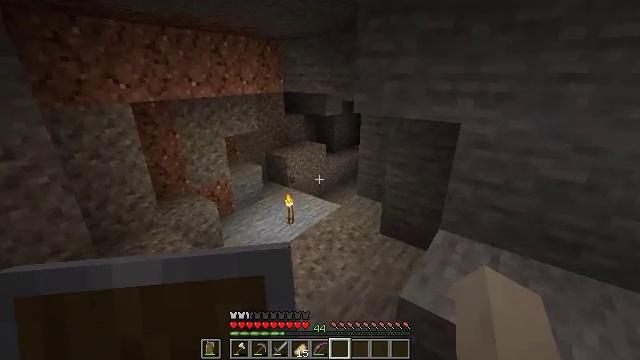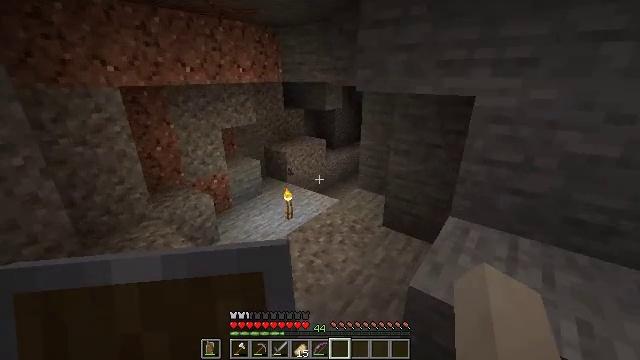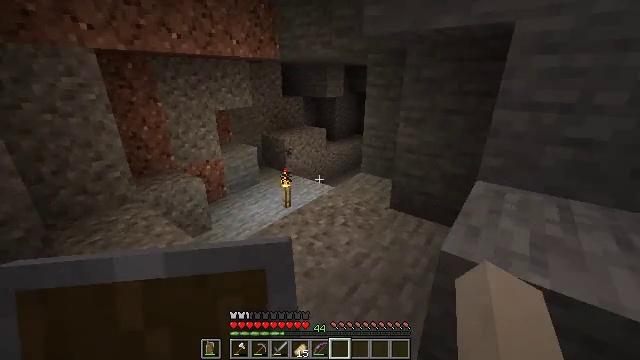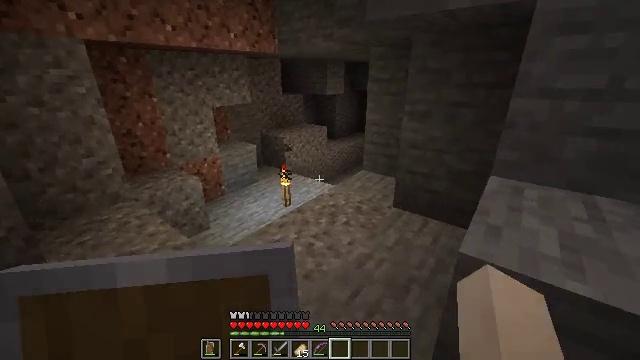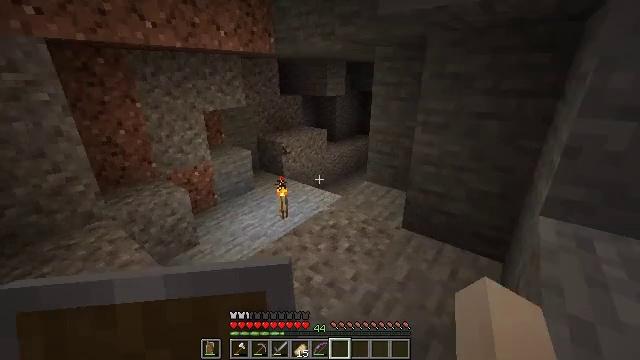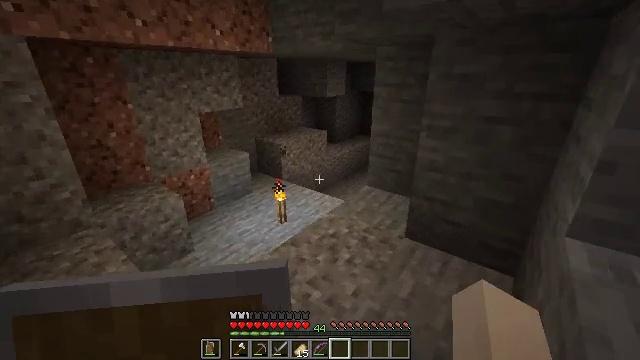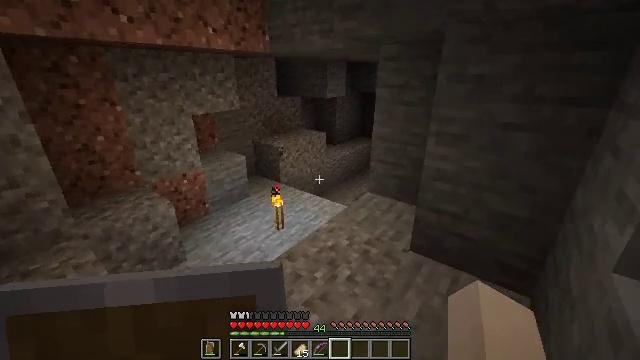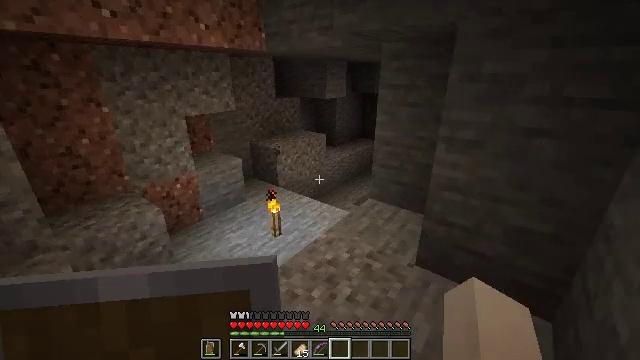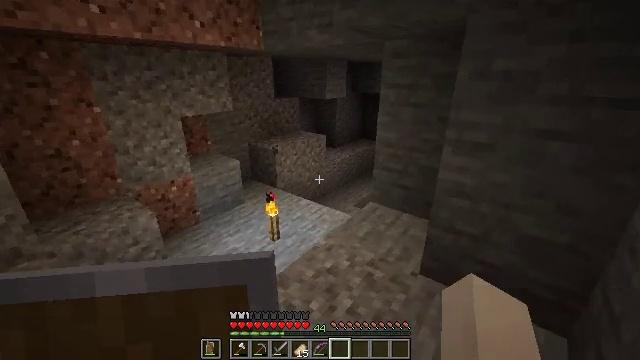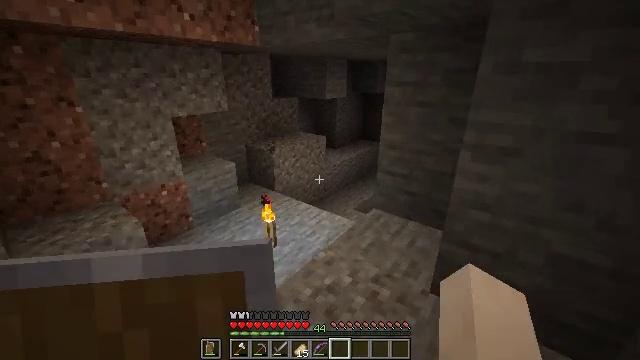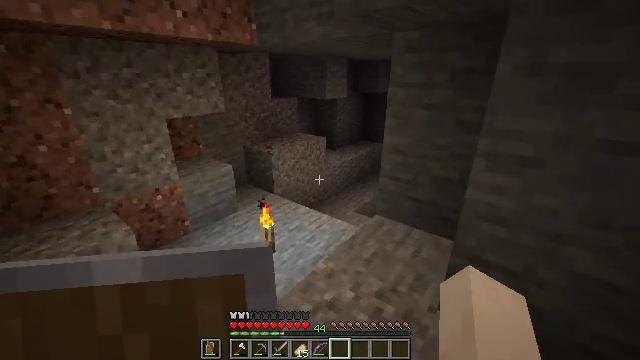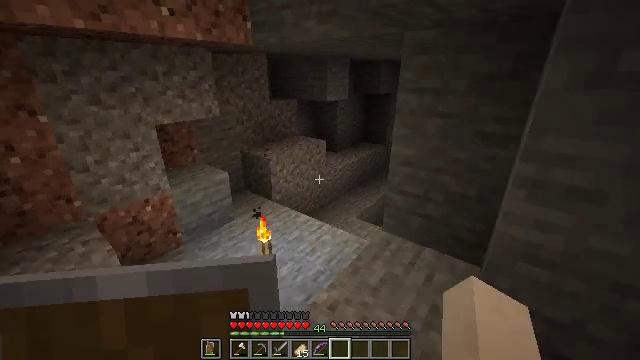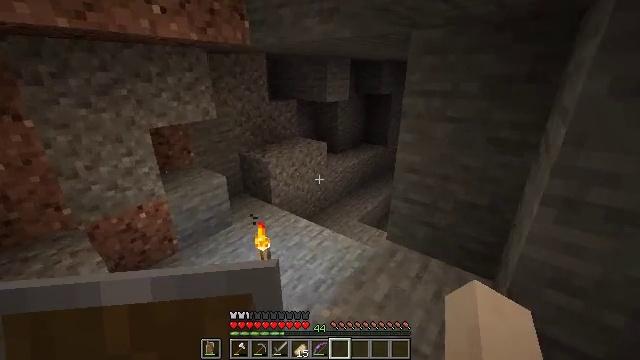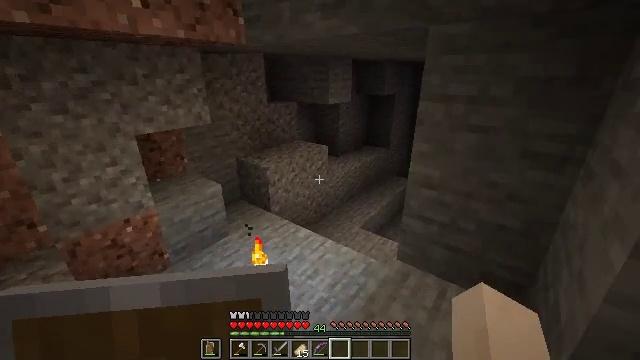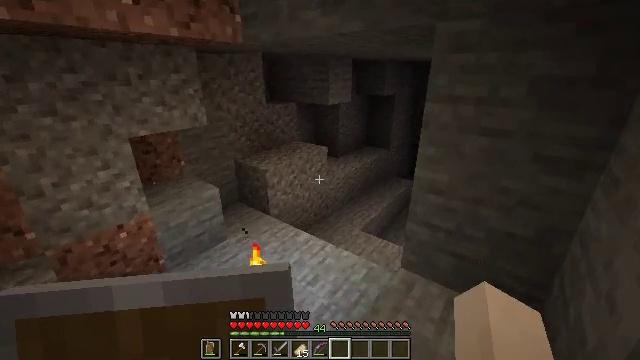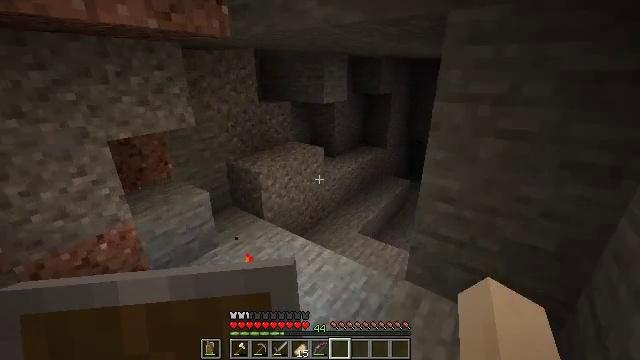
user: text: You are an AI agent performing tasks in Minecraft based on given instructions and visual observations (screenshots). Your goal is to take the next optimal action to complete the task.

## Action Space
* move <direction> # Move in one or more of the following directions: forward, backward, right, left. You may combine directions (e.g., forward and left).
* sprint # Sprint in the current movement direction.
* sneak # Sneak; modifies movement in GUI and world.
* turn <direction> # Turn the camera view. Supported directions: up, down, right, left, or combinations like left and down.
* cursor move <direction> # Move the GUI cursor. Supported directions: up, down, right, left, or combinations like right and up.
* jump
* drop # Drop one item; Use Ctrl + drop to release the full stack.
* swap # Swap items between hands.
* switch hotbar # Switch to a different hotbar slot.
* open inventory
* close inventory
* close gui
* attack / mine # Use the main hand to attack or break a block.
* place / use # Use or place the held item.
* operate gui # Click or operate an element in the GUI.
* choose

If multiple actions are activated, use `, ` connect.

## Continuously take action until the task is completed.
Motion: motion action
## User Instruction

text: Mine the spawner block.
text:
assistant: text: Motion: move forward
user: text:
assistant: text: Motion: move forward
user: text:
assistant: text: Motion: move forward
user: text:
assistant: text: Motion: move forward
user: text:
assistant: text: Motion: move forward
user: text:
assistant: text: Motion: move forward
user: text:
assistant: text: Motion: move forward
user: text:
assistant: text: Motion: move forward
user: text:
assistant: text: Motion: move forward
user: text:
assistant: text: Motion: move forward
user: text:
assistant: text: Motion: move forward
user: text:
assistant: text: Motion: move forward
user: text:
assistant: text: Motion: move forward
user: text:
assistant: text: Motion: move forward
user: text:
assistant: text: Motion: move forward, turn right
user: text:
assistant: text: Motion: move forward, turn right
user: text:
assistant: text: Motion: move forward, turn right and down
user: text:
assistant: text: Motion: move forward, turn right and down
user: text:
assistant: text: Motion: move forward and move left, turn right and down
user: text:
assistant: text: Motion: move forward and move left, turn right
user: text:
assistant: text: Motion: move forward and move left, turn right and down
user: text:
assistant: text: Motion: move forward and move left, turn right and down
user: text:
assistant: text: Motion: move forward and move left, turn right
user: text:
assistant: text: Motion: move forward and move left, turn right
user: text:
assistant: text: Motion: move forward and move left, turn right
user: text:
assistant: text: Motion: move forward and move left, turn right
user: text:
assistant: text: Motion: move forward, turn right
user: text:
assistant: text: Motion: move forward
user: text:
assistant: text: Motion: move forward
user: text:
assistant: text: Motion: move forward